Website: macys
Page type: gifting
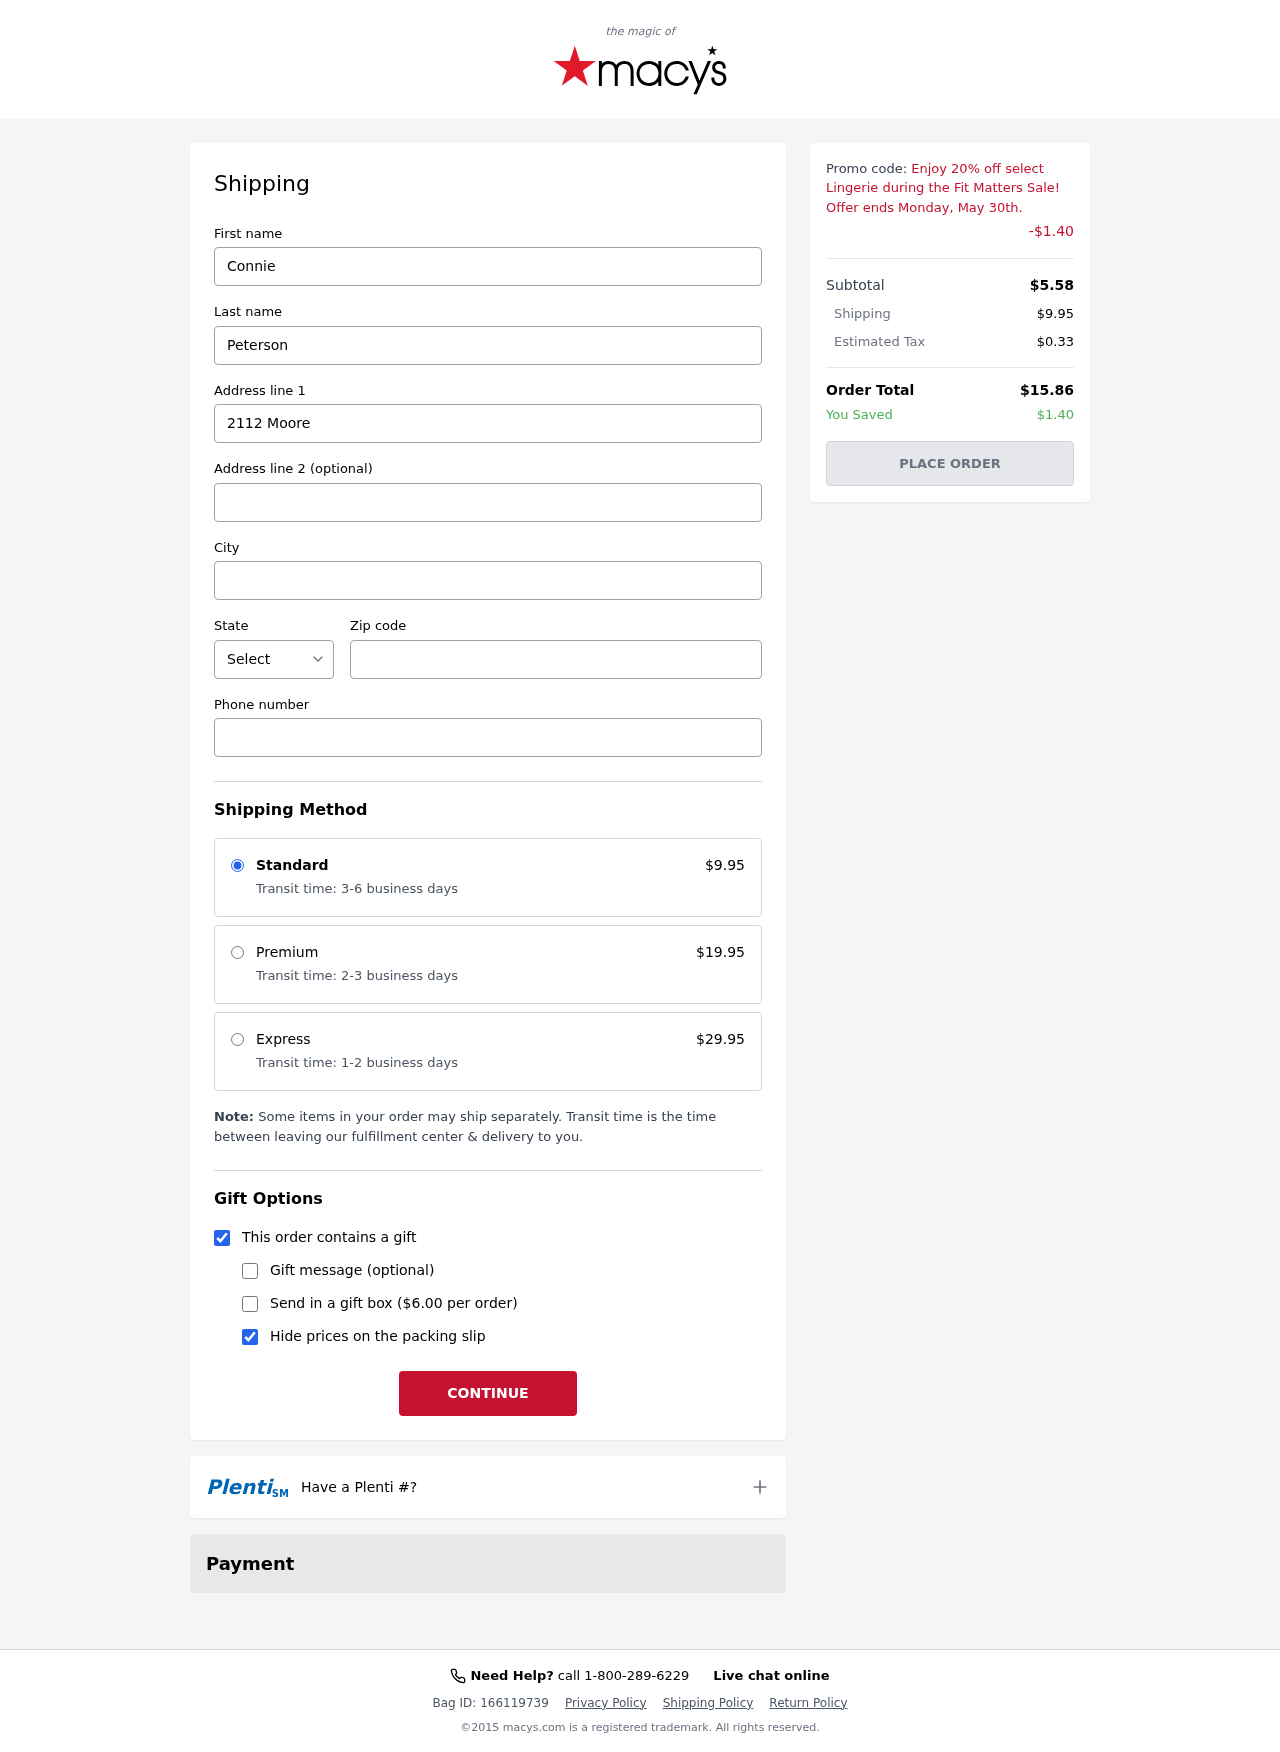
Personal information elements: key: PII_CITY
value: West Devintown
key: PII_FIRSTNAME
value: Connie
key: PII_LASTNAME
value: Peterson
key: PII_PHONE
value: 4679224331
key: PII_POSTCODE
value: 75203
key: PII_STATE_ABBR
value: KS
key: PII_STREET
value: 2112 Moore Mount
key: PII_STREET2
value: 109 Joshua Roads
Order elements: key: ORDER_SHIPPING_COST
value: $9.95
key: ORDER_DISCOUNT
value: -$1.40
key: ORDER_SUBTOTAL
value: $5.58
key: ORDER_TAX
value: $0.33
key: ORDER_TOTAL
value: $15.86
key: ORDER_SAVINGS
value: $1.40